Question: The Facebook OAuth popup is throwing an error in Chrome on iOS only. Both developers.facebook.com and google have turned up nothing about this. Ideas?

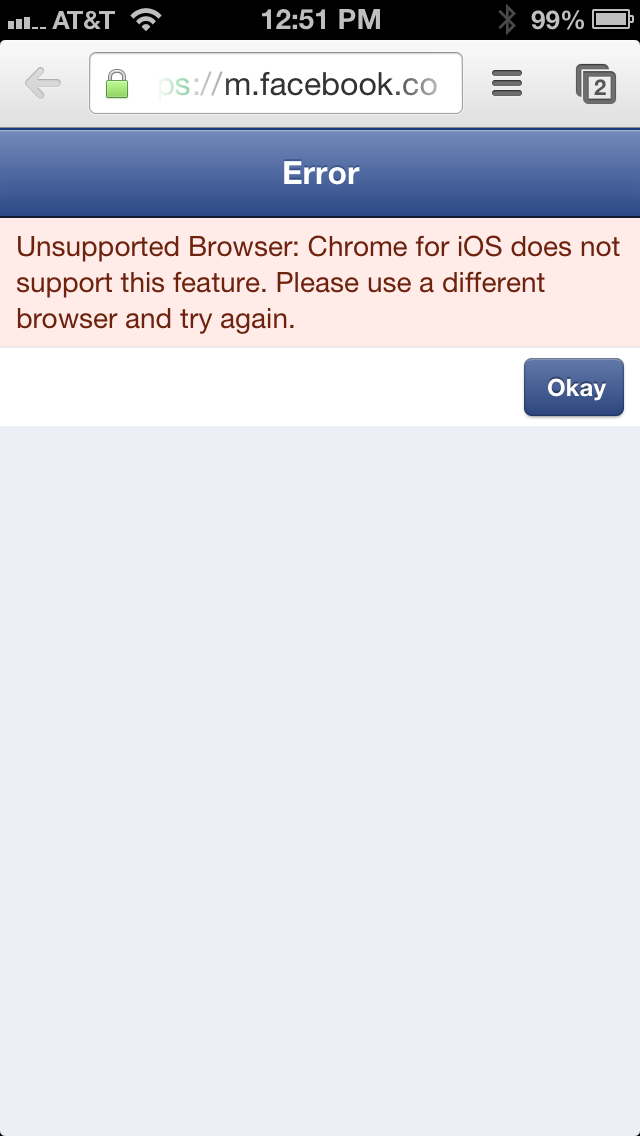
Answer: You can use the redirection method as follow for this case (by detecting the user agent being chrome ios):
'''
https://www.facebook.com/dialog/oauth?client_id={app-id}&redirect_uri={redirect-uri}
'''
See more info here <URL>